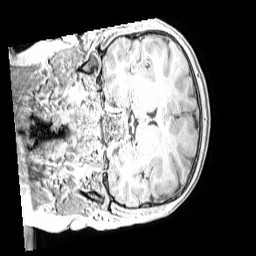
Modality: MP2RAGE
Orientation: coronal
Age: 11
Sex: male
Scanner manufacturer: siemens
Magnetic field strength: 3 T
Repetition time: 4 s
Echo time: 0.00299 s